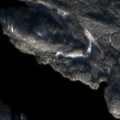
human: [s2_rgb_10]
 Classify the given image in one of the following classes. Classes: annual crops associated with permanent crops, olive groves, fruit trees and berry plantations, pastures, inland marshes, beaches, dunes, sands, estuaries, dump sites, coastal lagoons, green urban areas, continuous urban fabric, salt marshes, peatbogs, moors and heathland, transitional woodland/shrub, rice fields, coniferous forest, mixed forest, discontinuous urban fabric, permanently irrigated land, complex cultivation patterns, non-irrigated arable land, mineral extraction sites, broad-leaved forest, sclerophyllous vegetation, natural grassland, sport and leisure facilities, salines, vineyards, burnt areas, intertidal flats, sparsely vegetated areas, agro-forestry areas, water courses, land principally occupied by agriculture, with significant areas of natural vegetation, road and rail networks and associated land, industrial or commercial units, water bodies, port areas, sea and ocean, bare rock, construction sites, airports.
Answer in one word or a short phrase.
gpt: coniferous forest, mixed forest, water bodies